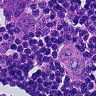
Metastatic tissue present: yes